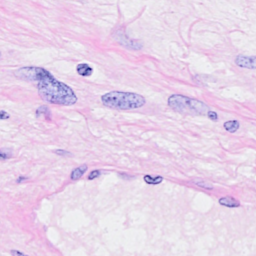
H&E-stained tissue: Breast